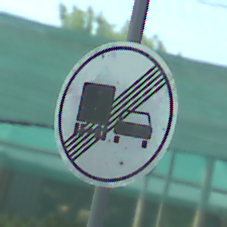
Verkehrszeichen: EndeUeberholverbotKraftfahrzeuge
Umgebung: Roofed, Special
Tageszeit: MorningAfternoon
Wetter: PartlyCloudy
Licht: Natural
Jahreszeit: NotSpecified
Kontrast: MediumContrast